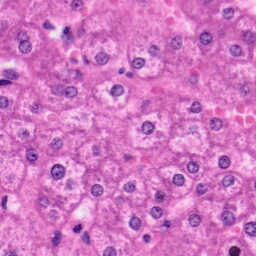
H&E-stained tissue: Liver